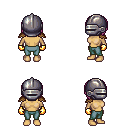
a pixel art fantasy rpg character, female body template, human, tanned skin, leather shoulder armor, teal pants, pink pageboy hairstyle, metal helm, gold gloves, four views (front, back, left, right), 2x2 character sprite sheet, small pixel art, hard edges, no anti-aliasing